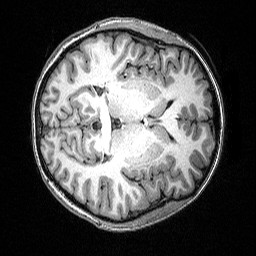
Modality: T1w
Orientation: axial
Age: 28
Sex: female
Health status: healthy
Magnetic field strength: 3 T
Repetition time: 2.53 s
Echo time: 0.00331 s